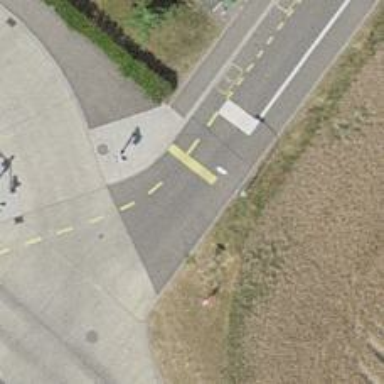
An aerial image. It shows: Road with traffic signals.